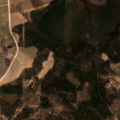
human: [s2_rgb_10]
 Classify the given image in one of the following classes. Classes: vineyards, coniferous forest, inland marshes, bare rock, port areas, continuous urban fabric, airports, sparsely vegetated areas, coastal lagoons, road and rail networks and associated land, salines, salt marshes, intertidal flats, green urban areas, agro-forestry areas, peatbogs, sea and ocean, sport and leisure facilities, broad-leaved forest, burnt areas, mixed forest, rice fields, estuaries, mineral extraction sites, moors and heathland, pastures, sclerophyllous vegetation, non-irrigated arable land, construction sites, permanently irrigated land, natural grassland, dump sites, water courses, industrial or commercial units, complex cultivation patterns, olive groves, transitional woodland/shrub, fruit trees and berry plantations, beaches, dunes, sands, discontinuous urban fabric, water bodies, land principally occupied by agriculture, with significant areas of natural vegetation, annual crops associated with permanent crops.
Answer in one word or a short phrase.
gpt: pastures, complex cultivation patterns, land principally occupied by agriculture, with significant areas of natural vegetation, mixed forest, transitional woodland/shrub